Field crop: tomato
Growth stage: 2
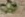
Species: solanum